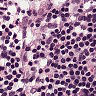
Metastatic tissue present: no